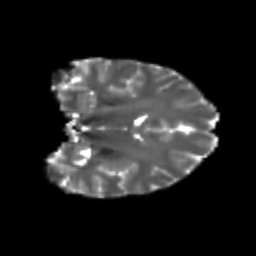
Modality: T2w
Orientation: coronal
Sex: female
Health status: healthy
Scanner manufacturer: philips
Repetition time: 7.464 s
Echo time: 0.08723 s